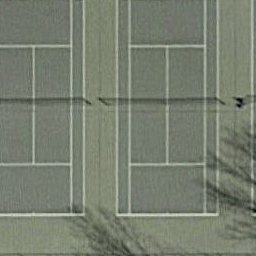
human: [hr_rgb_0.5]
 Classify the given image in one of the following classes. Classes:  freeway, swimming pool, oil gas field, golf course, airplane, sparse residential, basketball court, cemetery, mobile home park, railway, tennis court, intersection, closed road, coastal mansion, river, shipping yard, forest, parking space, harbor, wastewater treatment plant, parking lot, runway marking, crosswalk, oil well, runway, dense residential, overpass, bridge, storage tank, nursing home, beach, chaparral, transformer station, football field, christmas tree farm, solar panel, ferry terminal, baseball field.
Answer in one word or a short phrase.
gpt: tennis court